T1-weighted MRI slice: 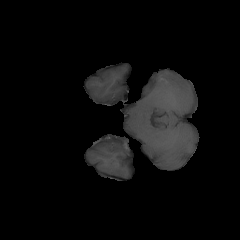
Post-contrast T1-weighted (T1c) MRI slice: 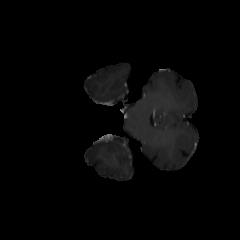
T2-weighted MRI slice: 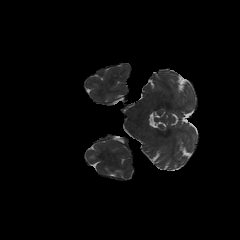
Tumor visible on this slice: no